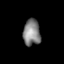
Tissue: lung
Cell type: Others
Senescence score: 0.2377
Nuclear area (px): 442
Mean DAPI intensity: 130.855